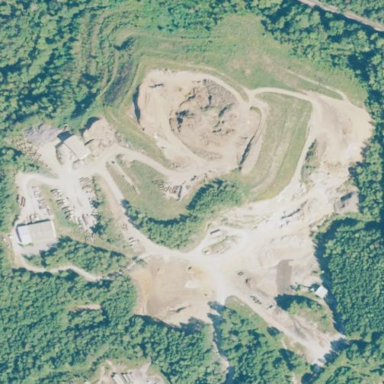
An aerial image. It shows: Quarry area.